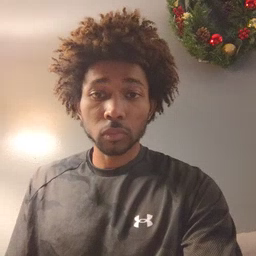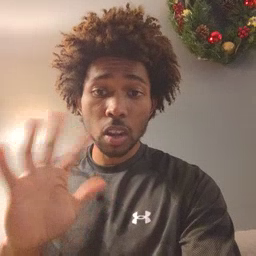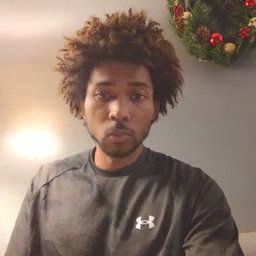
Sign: hello